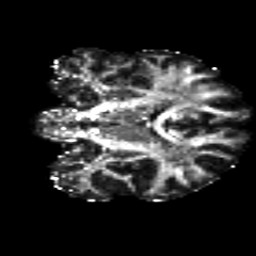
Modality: FA
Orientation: coronal
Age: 20
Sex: male
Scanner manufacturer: siemens
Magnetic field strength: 3 T
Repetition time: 8.8 s
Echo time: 0.085 s